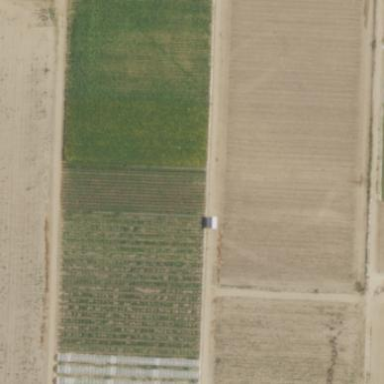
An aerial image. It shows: Crop field in farm area.